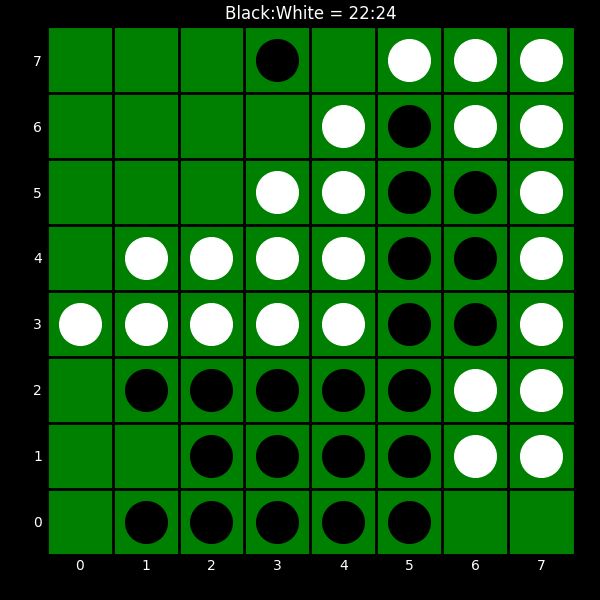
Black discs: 22
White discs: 24